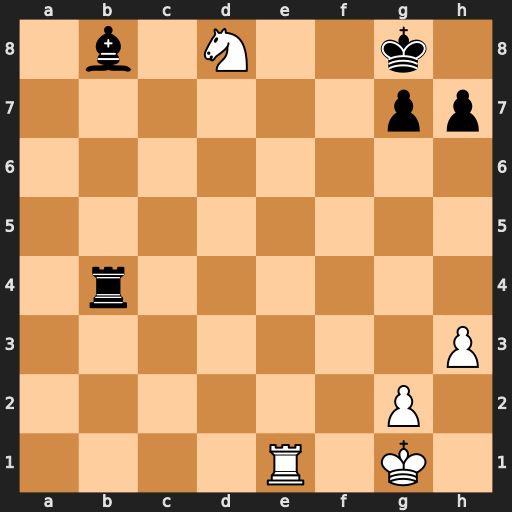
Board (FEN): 1b1N2k1/6pp/8/8/1r6/7P/6P1/4R1K1
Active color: w
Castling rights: -
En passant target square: -
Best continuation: Re8#